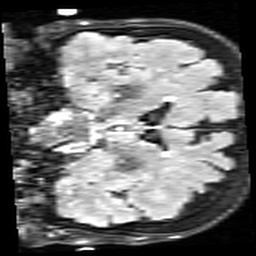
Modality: FLAIR
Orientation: coronal
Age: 78
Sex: female
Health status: healthy
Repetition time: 12 s
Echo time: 0.095 s